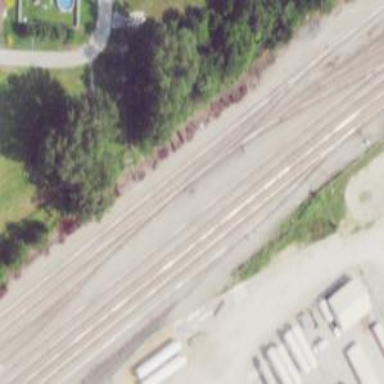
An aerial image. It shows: Railway yard used for servicing trains.